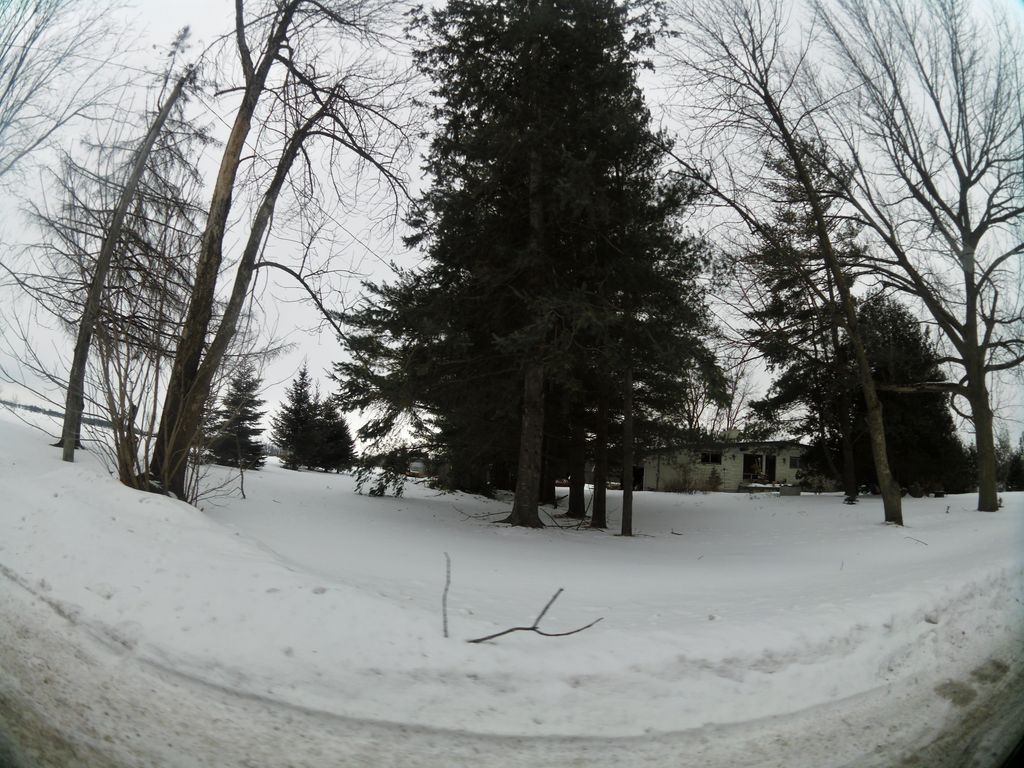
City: ottawa-gatineau